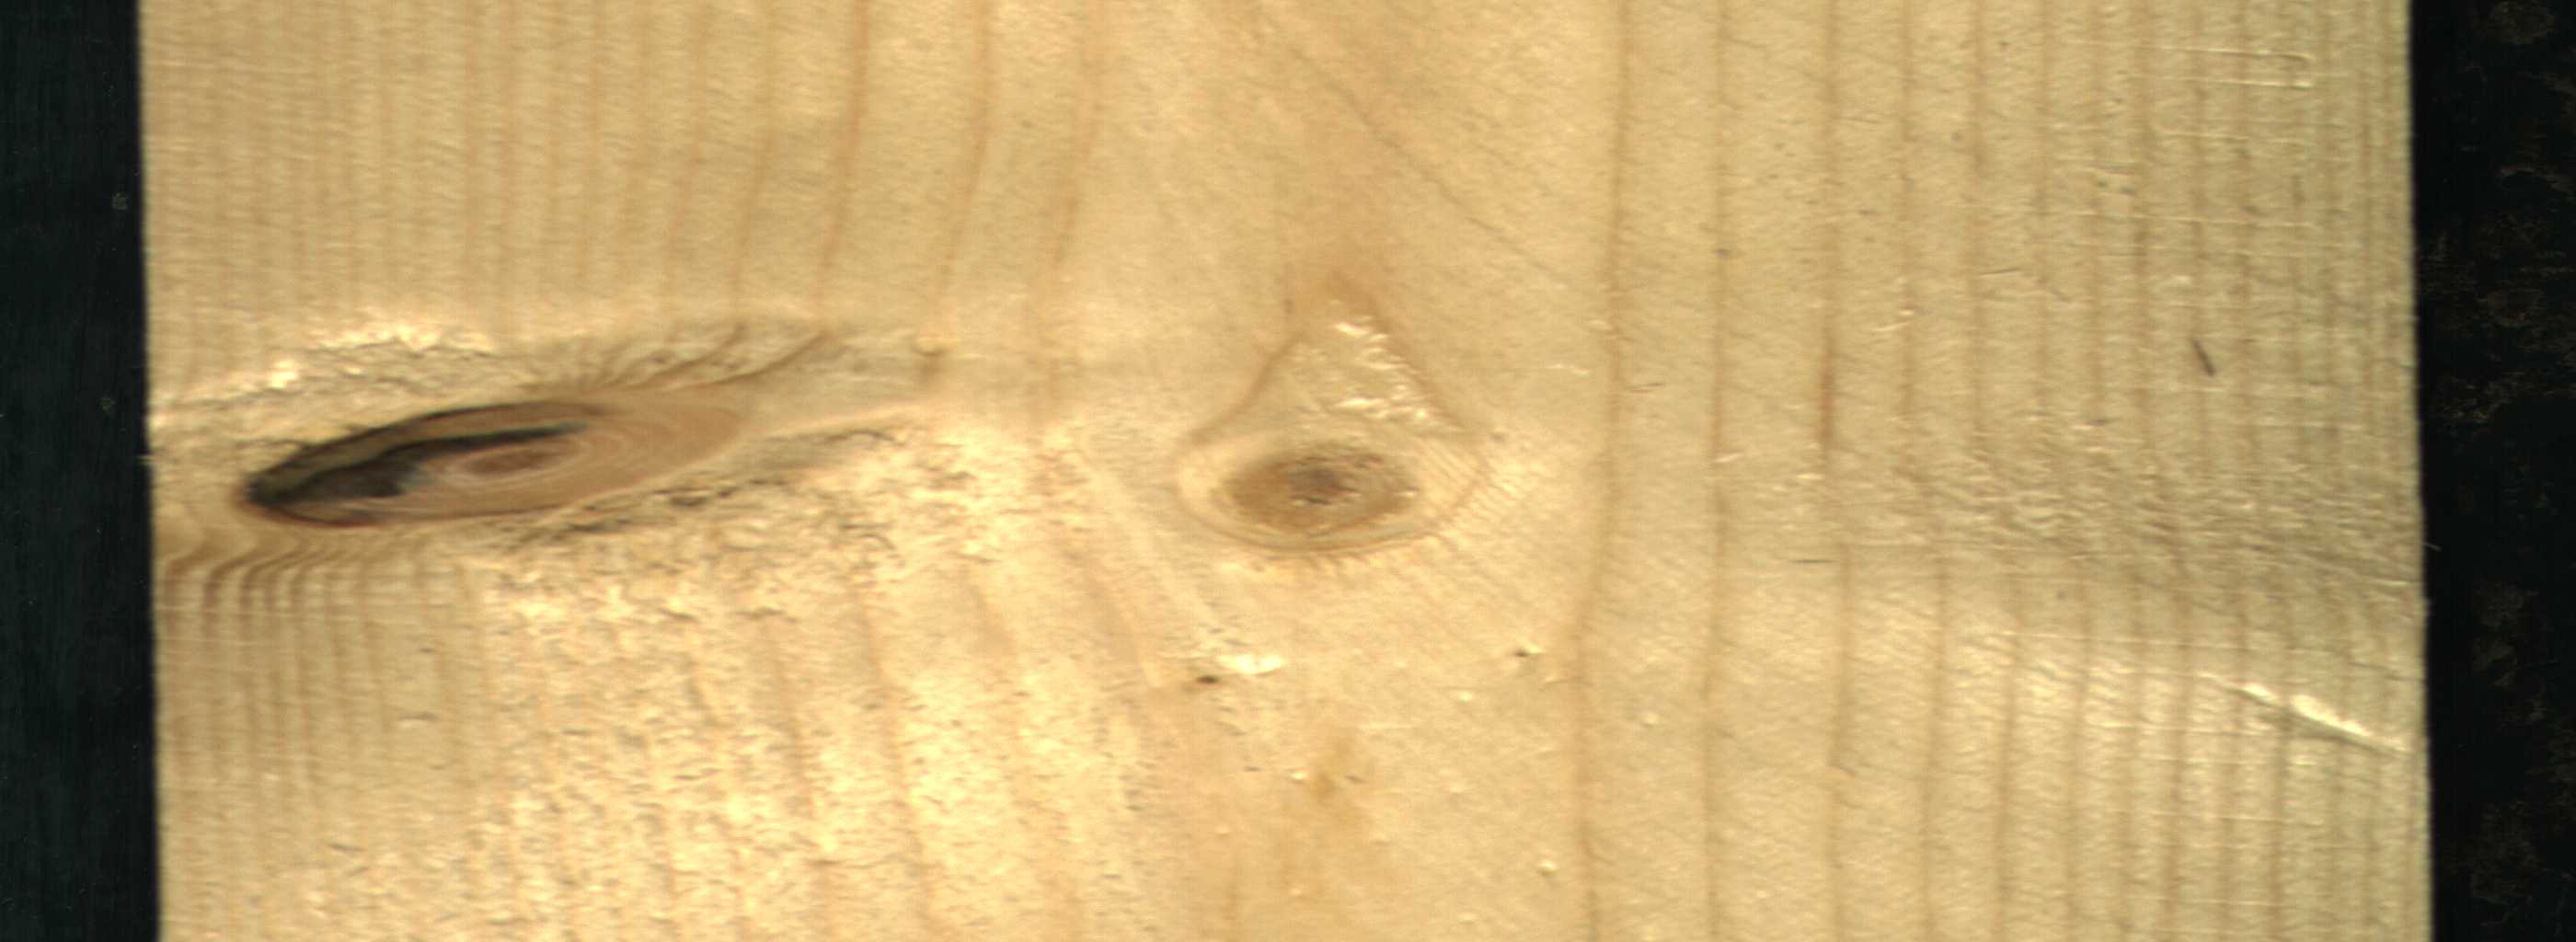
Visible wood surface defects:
Dead_Knot
Live_Knot